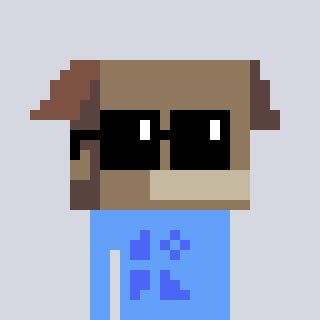
a pixel art character with square black sunglasses, a box-shaped head and a blue-colored body on a cool background